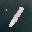
Label: 1